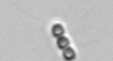
Label: Chaetoceros